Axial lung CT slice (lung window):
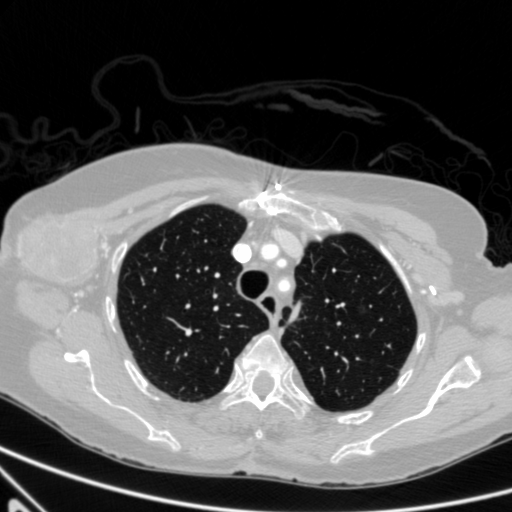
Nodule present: no